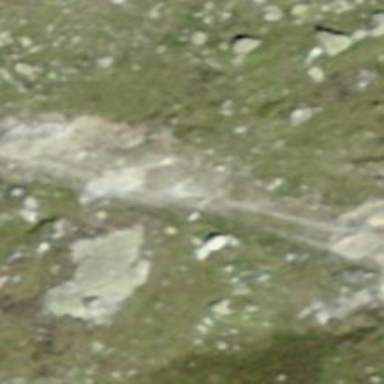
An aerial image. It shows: Track with very horrible grade 5 smoothness.